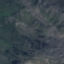
Land use / land cover class: HerbaceousVegetation